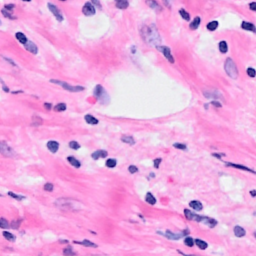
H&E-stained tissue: Breast